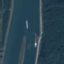
Land use / land cover: River